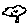
Label: tree